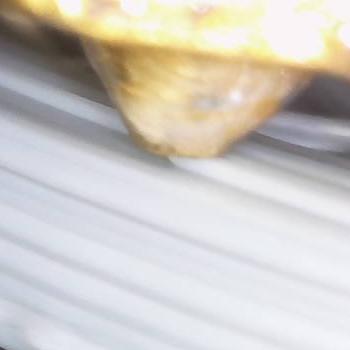
Flow rate: 69%